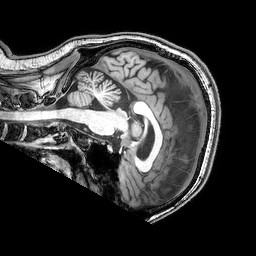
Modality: T1w
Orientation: sagittal
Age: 30
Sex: male